Question: I added my database and table to the project with Ado.net EntityFramework wizard.
All necessary dll's loads up. But I can't see/reach my table's fields( fields like id - name - creationDate etc. ) Here is the code;
'''
using CampaignManager.Database;
namespace CampaignManager.CampignController
{
public class CampignController
{
public void UpdateCampaignWithCampaignId(int campaignId, Campaign campaign)
{
using (CampaignEntities db = new CampaignEntities())
{
//db.CampaignEntities.Where(item => item.)
//Campaign gettingCampaign = (from entry in db.Campaign where entry. == campaignId select entries);
}
}
....
'''
Here is the pic | EntityFramework - I can't see my table's coloumn names after dots - on questionmarks;

I already tried adding entity framework with nu-get manager.
Close and reopen visual studio etc.
Thanks for your help.
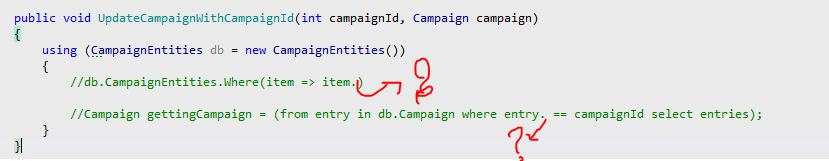
Answer: try adding using statements:
'''
using System.Linq;
using System.Linq.Expressions;
'''